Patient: sex F, age 62
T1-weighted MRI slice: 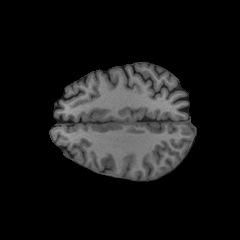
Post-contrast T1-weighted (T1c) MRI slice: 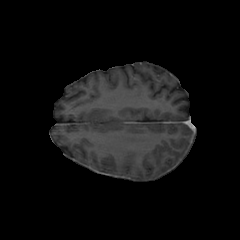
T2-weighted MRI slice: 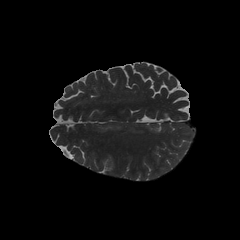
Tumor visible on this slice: no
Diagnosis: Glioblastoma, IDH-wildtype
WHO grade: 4